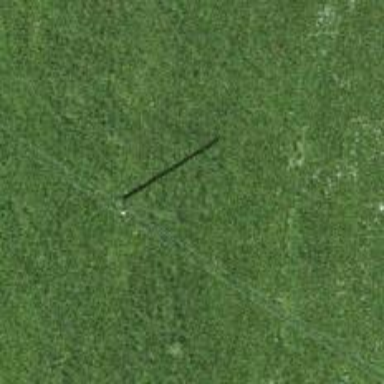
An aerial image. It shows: Minor power line.